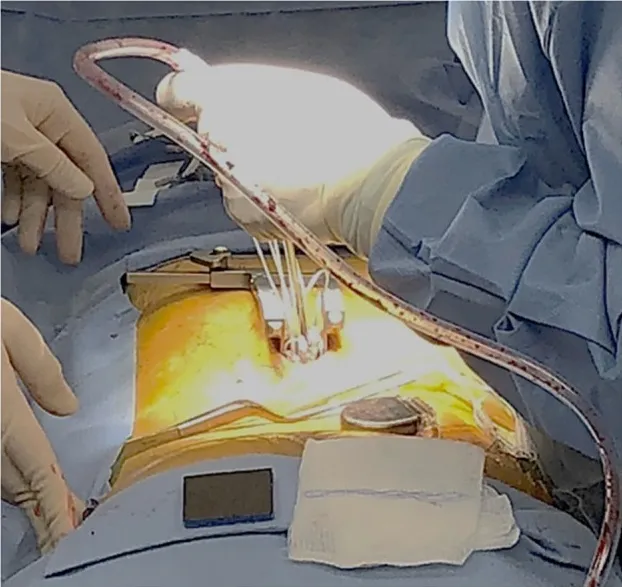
The dorsal antero-posterior incision site for the laminotomy at T12 provided access of about 2 cm per side. Stimulator leads, each having an 8-electrode array, were guided and implanted under fluoroscopy.
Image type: medical_photograph (other_medical_photograph)